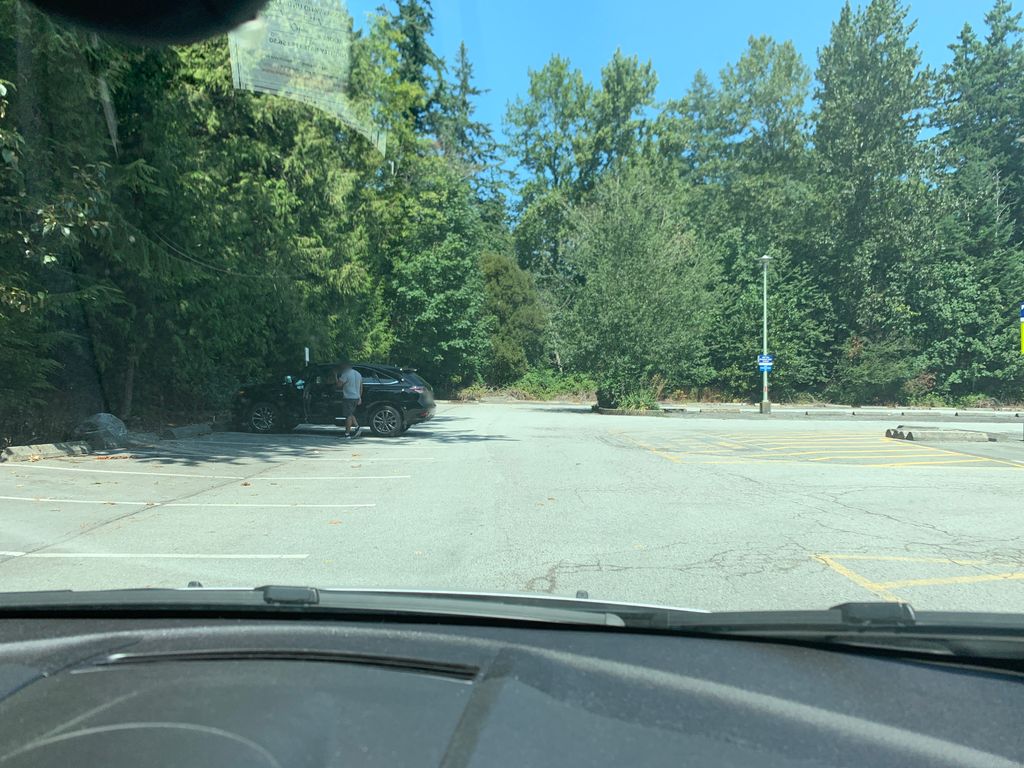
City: vancouver